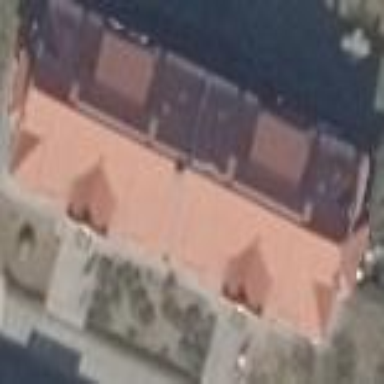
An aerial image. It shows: Gabled roof on residential building.